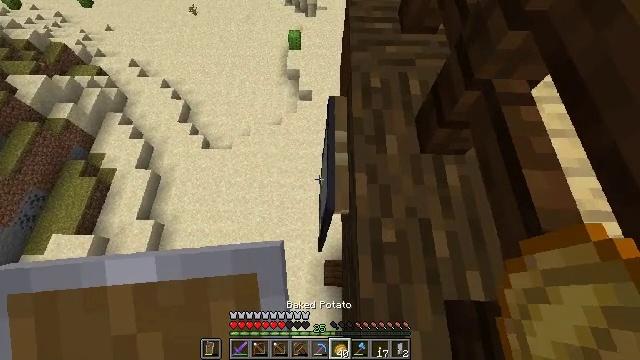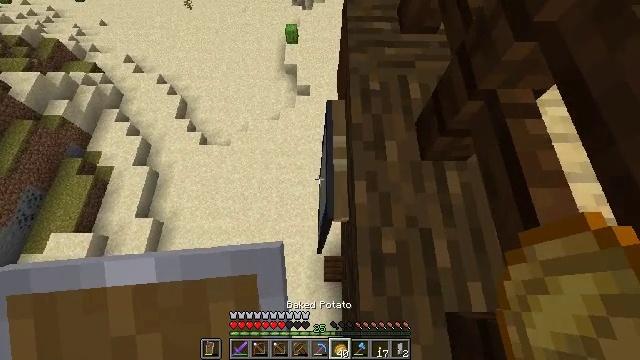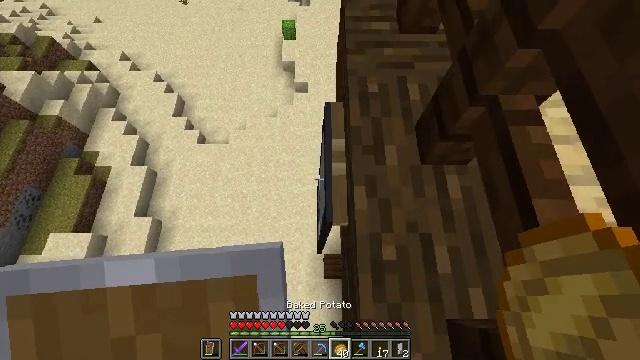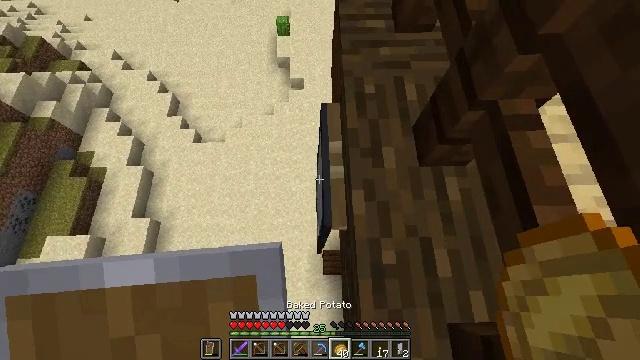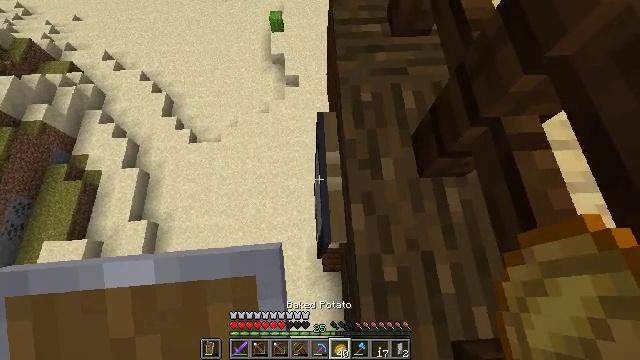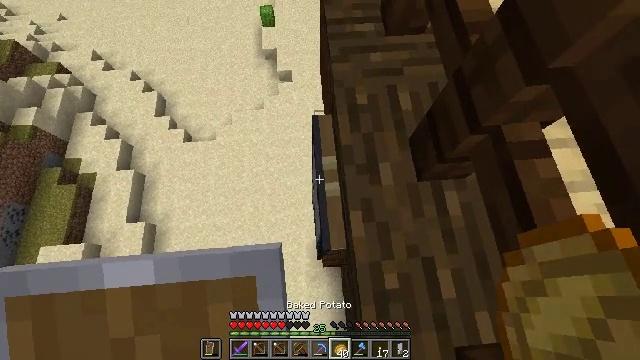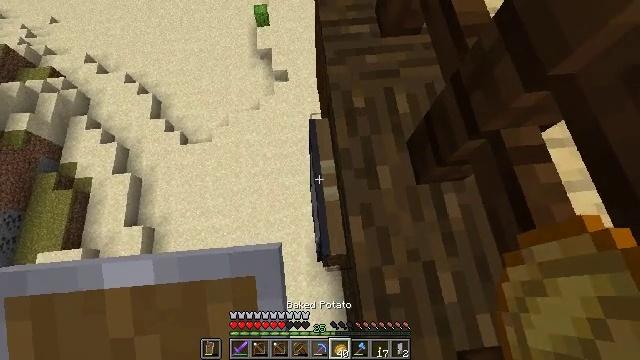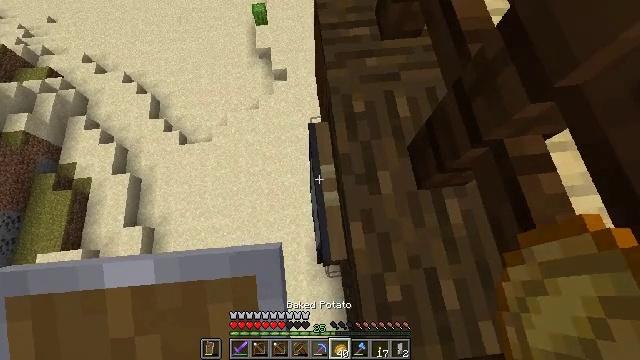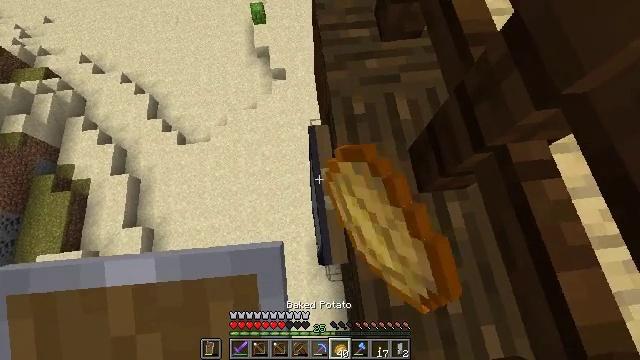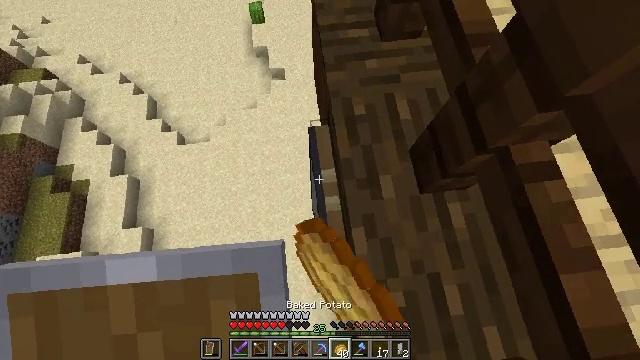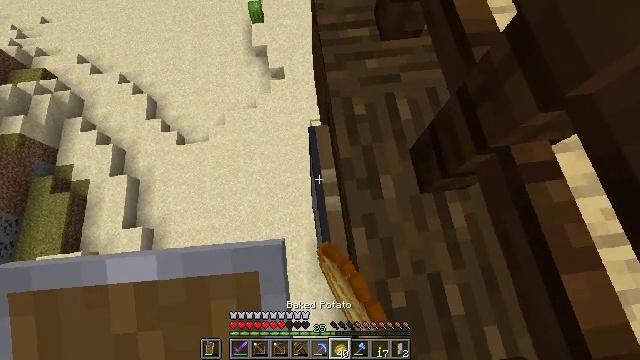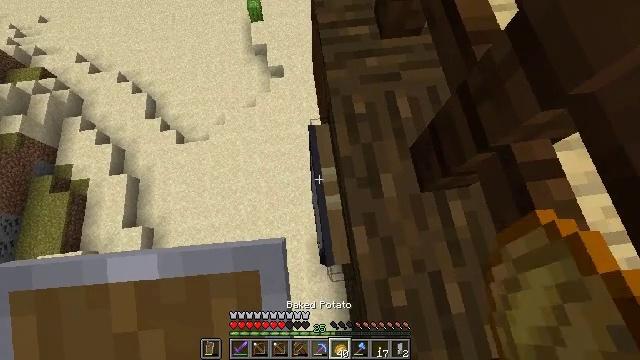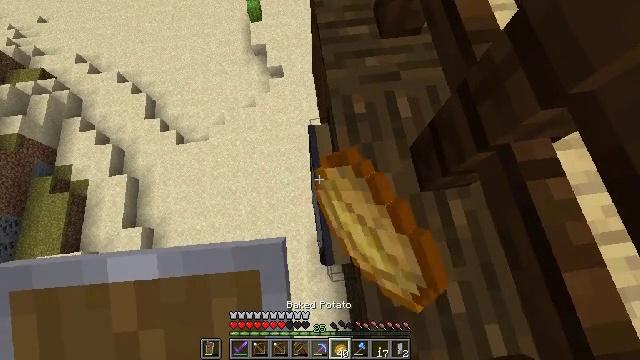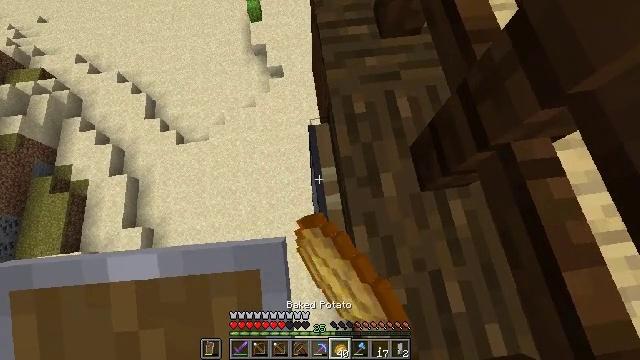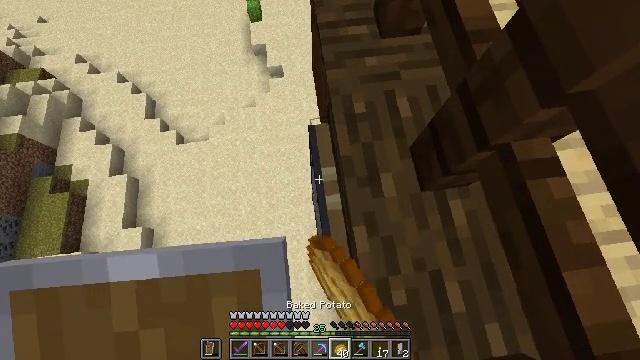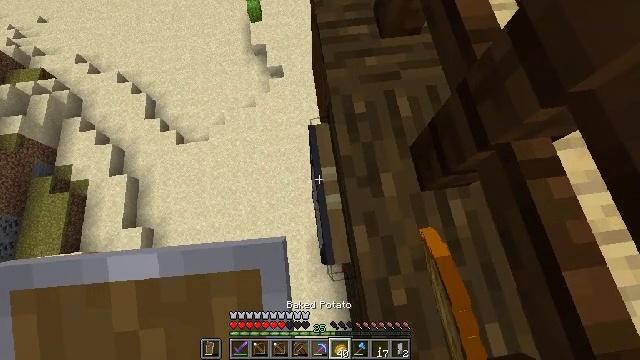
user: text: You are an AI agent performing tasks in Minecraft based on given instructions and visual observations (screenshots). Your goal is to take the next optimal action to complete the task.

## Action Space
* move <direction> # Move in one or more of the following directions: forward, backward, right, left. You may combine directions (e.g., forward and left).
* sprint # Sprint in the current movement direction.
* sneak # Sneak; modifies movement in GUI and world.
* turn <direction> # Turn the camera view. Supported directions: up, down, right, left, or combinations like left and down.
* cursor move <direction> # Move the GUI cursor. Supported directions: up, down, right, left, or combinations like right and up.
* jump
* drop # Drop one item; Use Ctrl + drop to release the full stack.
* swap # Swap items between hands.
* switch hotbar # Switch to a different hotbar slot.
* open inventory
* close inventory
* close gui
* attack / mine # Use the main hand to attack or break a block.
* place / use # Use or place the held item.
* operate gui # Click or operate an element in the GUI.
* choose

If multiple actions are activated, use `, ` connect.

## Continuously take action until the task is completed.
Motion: motion action
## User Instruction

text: Break the white wall banner.
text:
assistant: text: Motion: move forward, sneak, turn down
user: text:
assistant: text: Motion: move forward, sneak
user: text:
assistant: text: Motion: move forward, sneak, turn right
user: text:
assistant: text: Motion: move forward, sneak, turn right
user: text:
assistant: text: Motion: move forward, sneak, turn right and down
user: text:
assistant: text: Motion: move forward, sneak, turn right
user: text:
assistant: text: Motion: sneak, attack / mine
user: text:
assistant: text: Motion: sneak, attack / mine
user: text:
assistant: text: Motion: sneak, attack / mine
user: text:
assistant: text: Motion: sneak, attack / mine
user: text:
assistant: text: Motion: sneak, attack / mine
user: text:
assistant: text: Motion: sneak, attack / mine
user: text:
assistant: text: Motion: sneak, attack / mine
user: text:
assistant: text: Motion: sneak, attack / mine
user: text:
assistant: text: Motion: sneak, attack / mine
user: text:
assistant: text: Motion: sneak, attack / mine
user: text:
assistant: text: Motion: sneak, attack / mine
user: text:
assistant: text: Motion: sneak, attack / mine
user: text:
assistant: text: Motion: sneak, attack / mine
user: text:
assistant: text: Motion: sneak, attack / mine
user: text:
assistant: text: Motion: sneak, attack / mine
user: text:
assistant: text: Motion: sneak, attack / mine
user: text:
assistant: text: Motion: sneak, attack / mine
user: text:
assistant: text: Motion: sneak, attack / mine
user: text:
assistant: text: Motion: sneak, attack / mine
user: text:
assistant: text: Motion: sneak, attack / mine
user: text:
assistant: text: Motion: attack / mine
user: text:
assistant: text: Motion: attack / mine
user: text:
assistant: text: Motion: attack / mine
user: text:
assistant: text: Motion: attack / mine